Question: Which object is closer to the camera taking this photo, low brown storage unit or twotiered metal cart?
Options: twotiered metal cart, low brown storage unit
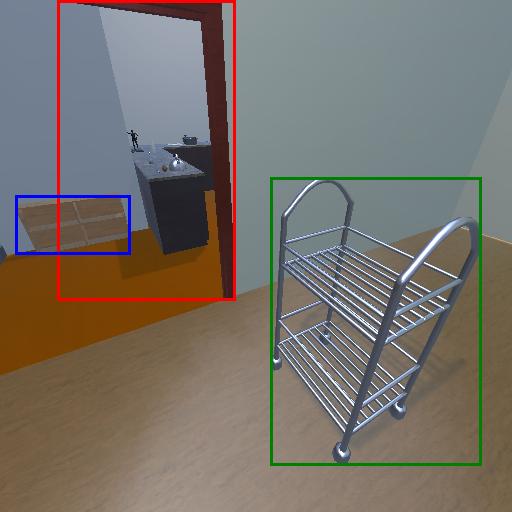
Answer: twotiered metal cart